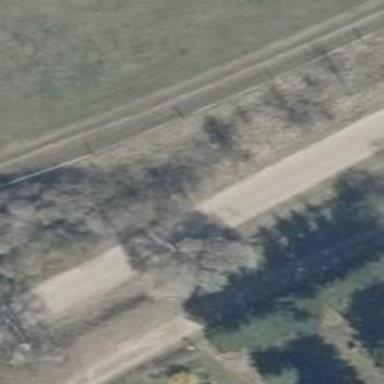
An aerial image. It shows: Paved driveway serving as service road.